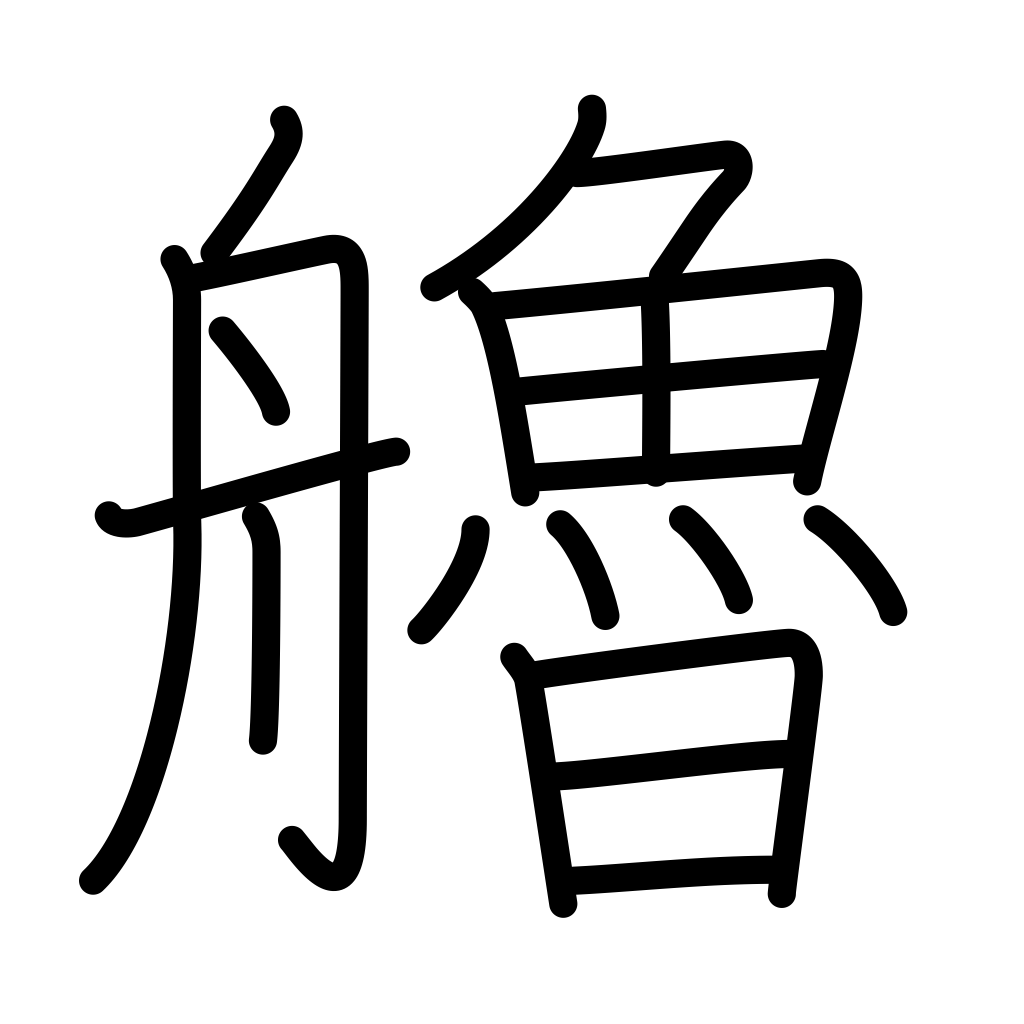
Meaning: oar, tower